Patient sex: M
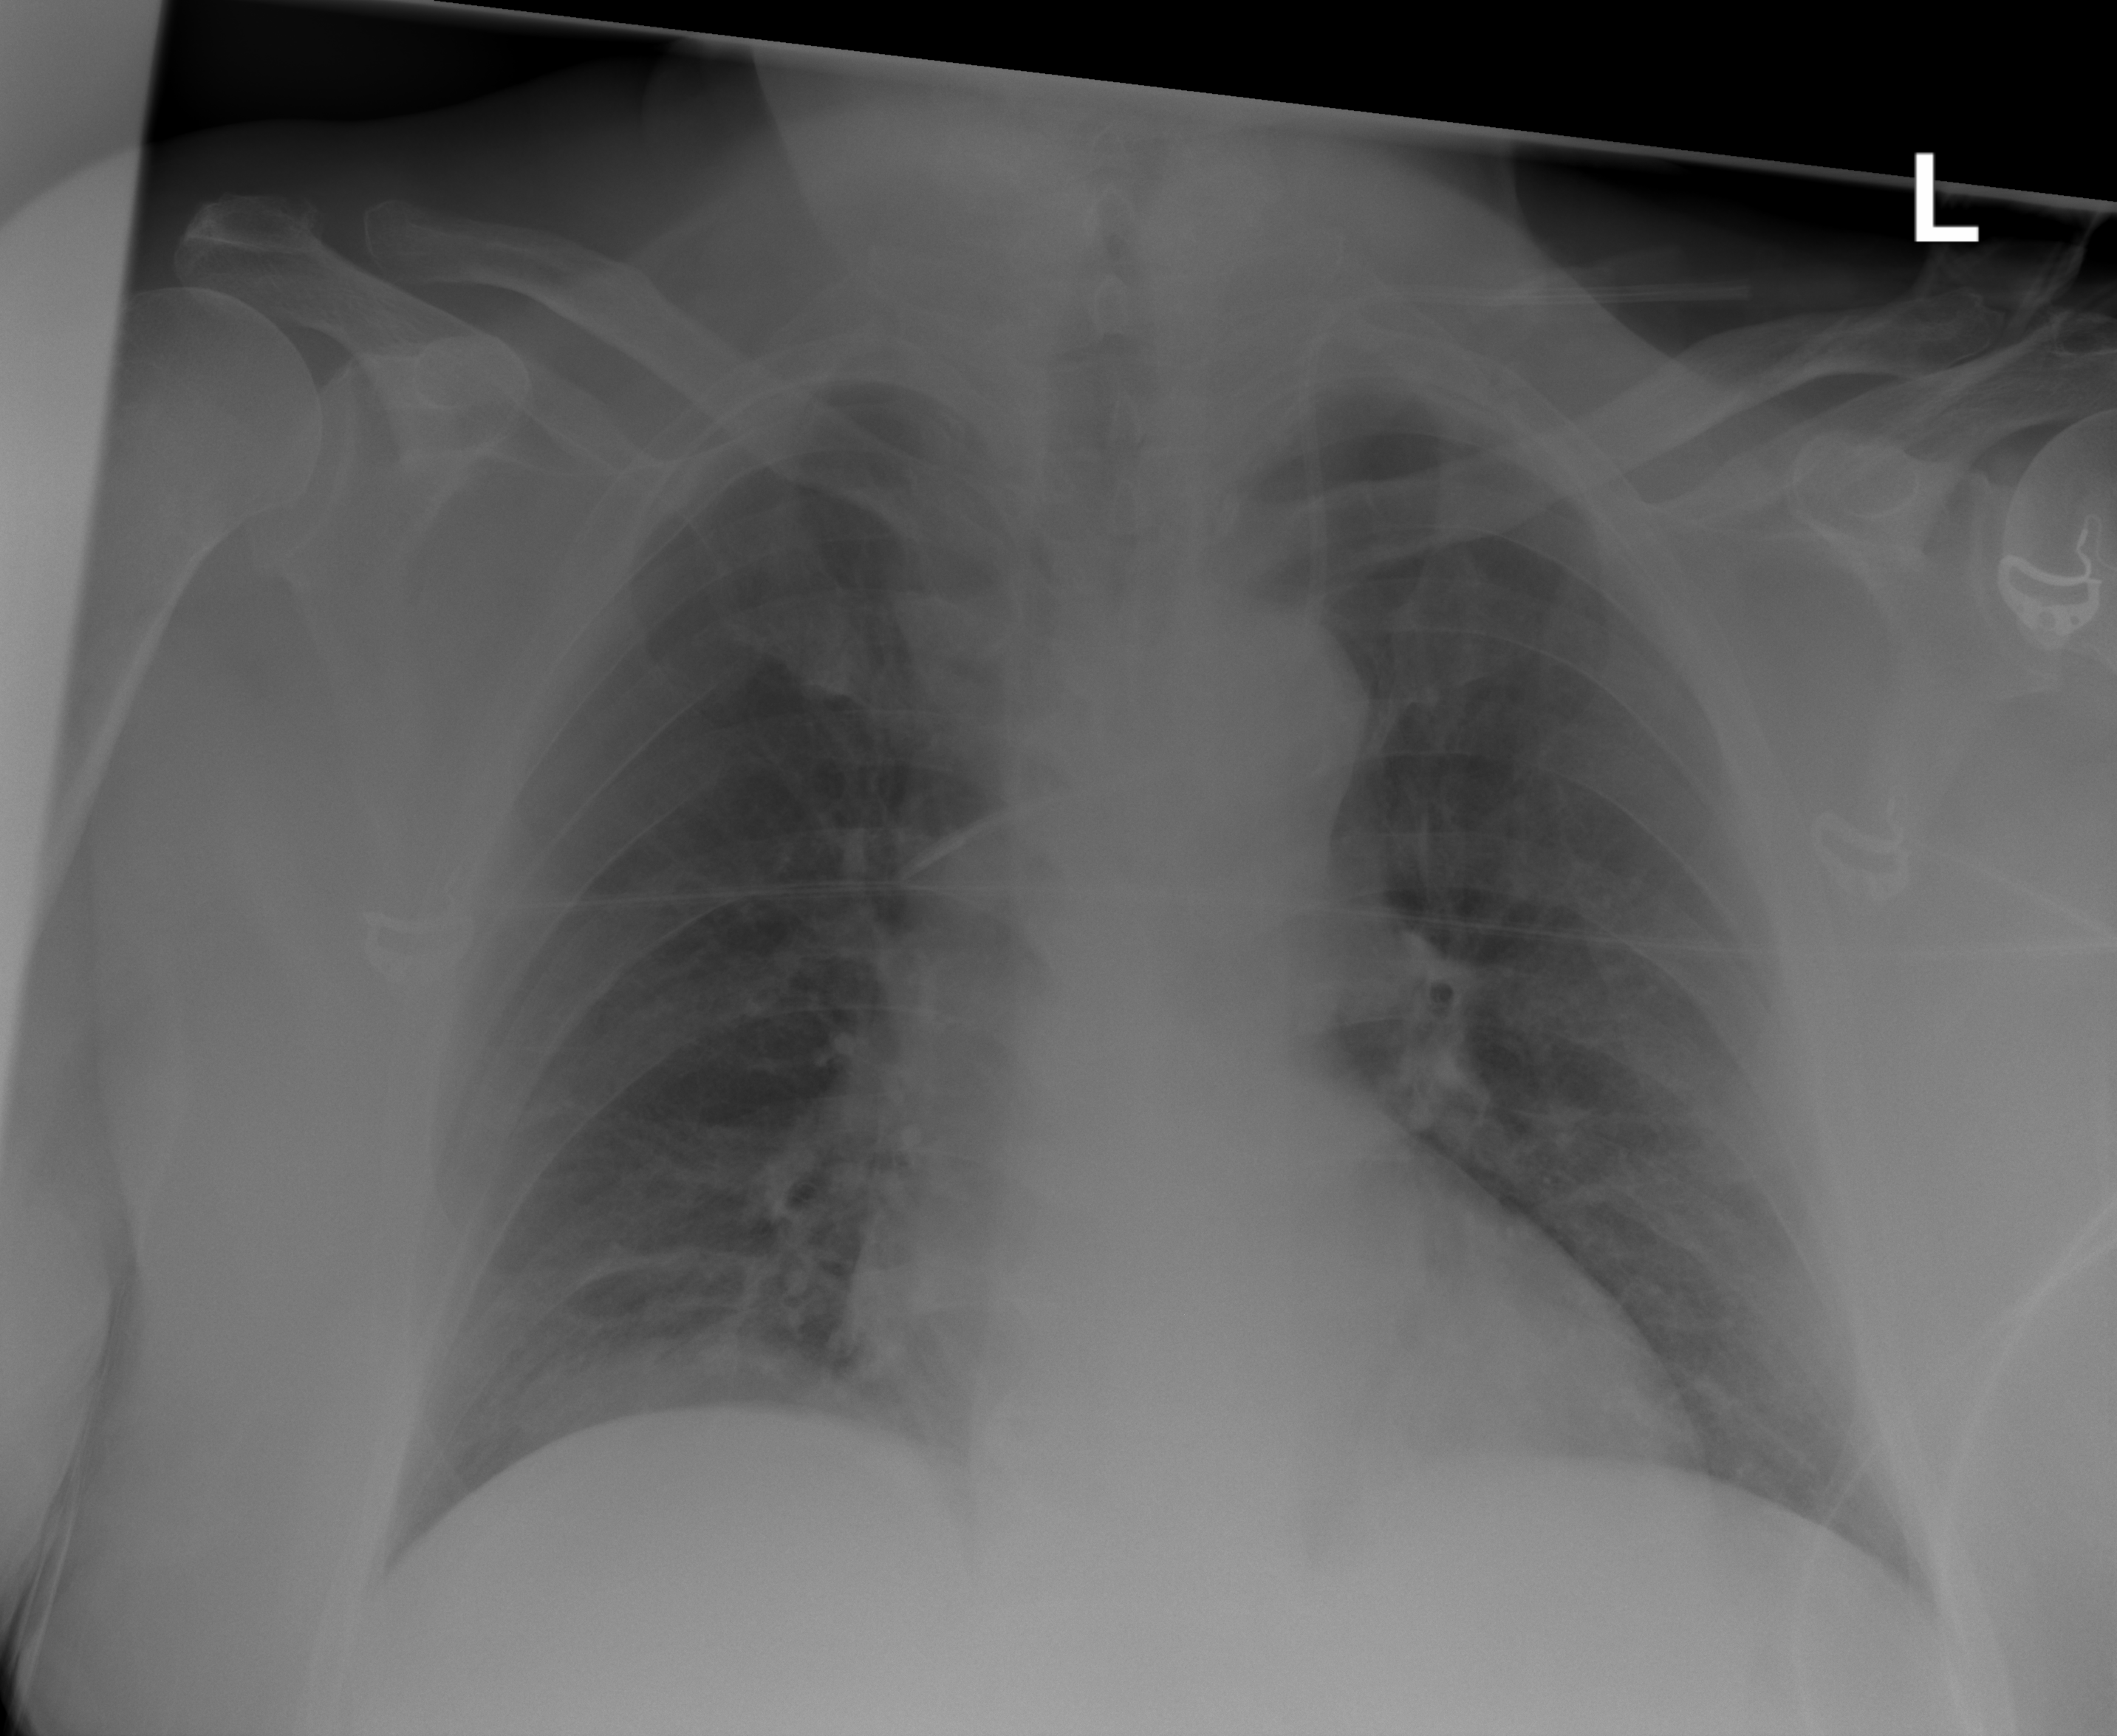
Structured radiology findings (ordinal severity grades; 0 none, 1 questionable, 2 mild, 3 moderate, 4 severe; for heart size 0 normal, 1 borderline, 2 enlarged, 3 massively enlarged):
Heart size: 0
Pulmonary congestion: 2
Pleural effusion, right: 0
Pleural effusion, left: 0
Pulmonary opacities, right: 0
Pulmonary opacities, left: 0
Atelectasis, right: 0
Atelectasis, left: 0